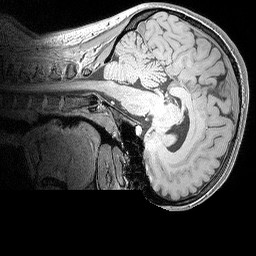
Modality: MP2RAGE
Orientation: sagittal
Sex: female
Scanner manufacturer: siemens
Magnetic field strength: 3 T
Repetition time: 5 s
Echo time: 0.00292 s